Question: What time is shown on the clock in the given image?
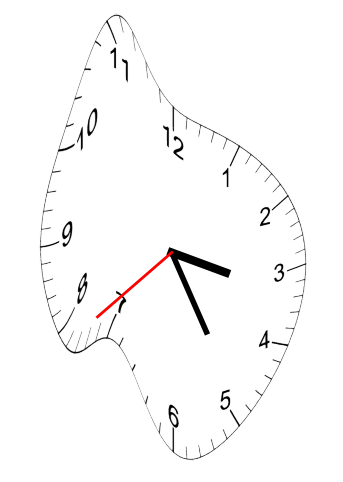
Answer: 03:24:38